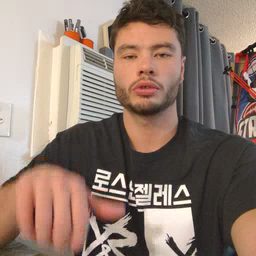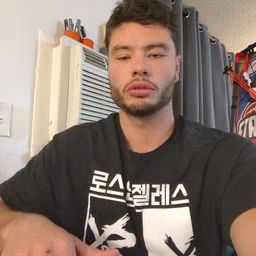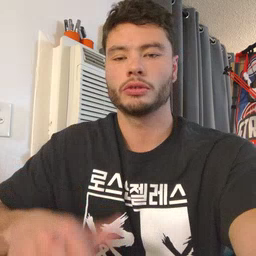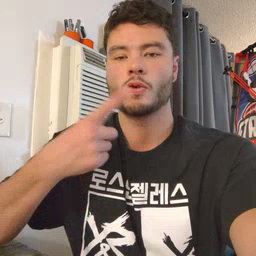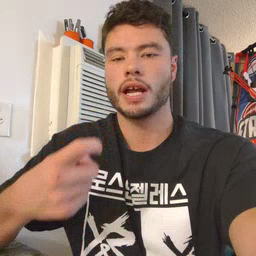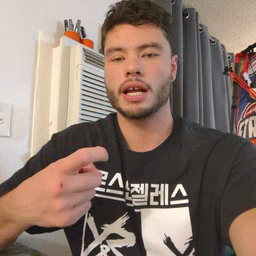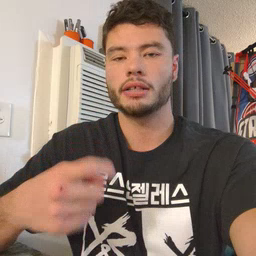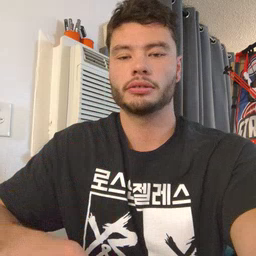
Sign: red